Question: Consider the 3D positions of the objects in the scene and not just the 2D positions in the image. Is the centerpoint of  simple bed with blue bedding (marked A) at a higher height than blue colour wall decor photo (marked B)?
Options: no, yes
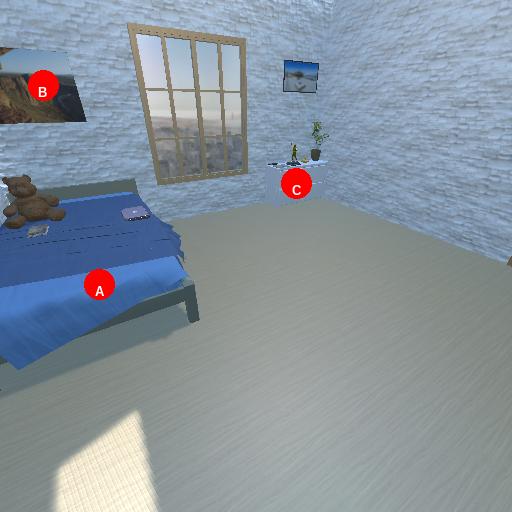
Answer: no